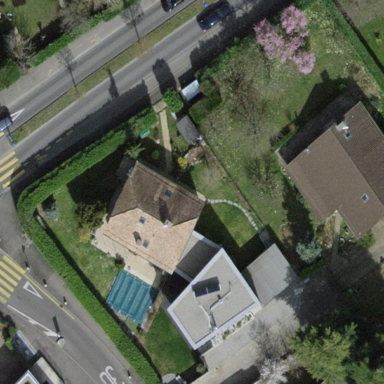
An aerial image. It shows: Garden enclosed by fence.